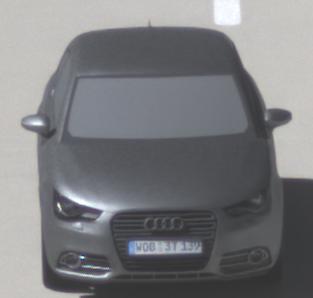
Make: Audi
Model: A1 Sportback 1.2 TFSI
Detailed model: A1 (8X) Sportback
Model produced from: 2012/03
Model produced until: 2014/11
Doors: 5
Color: gray
Road condition: wet road
Daytime: midday
Contrast: high contrast